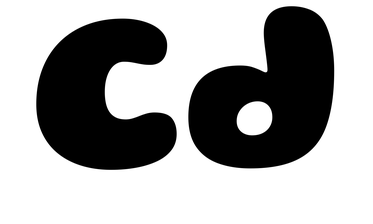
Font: Gluten_ExtraBold